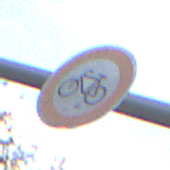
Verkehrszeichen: VerbotRadverkehr
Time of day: MorningAfternoon
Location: Outdoor (Suburban)
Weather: PartlyCloudy
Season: NotSpecified
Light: Natural